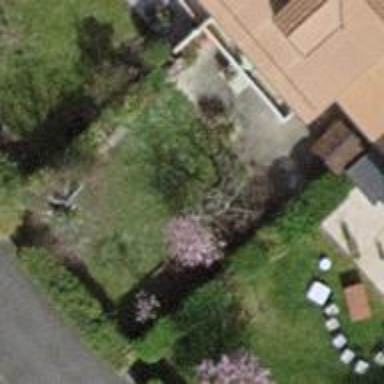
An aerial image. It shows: Garden surrounded by fence.